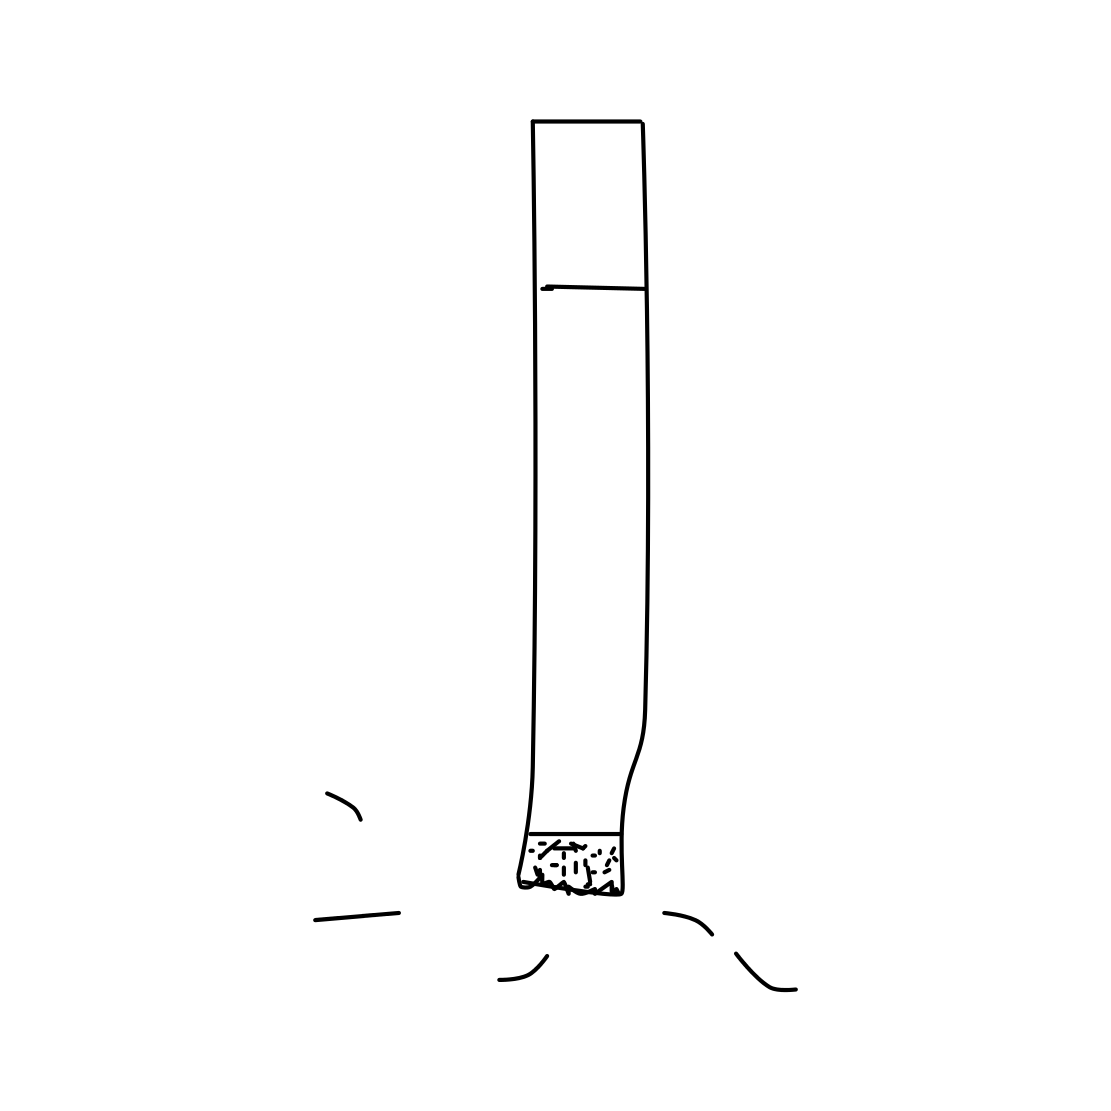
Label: cigarette